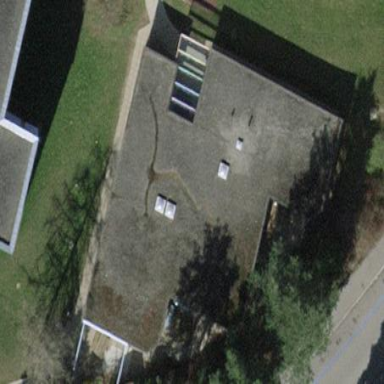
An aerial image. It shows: School building.